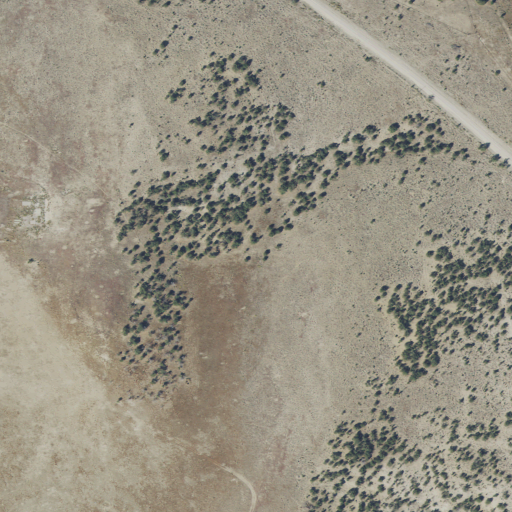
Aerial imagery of mountain in Utah named Cedar Hill containing shrub, grassland, open development, and pasture